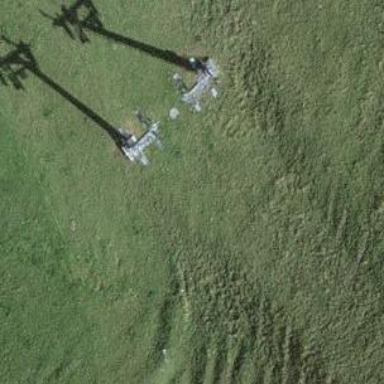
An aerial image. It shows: Pylon for aerialway.